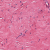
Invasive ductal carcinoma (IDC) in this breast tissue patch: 0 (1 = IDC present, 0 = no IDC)